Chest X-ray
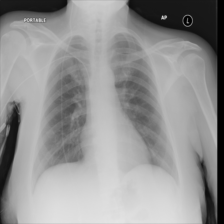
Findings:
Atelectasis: negative
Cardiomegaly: negative
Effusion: negative
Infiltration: negative
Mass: negative
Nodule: negative
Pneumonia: negative
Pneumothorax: negative
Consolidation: negative
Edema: negative
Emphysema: negative
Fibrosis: negative
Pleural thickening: negative
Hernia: negative